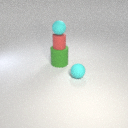
small cyan rubber sphere above small red rubber cylinder